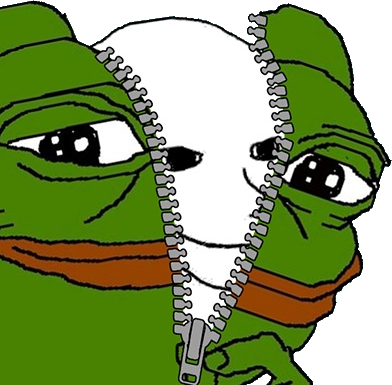
Label: 5_Pepe